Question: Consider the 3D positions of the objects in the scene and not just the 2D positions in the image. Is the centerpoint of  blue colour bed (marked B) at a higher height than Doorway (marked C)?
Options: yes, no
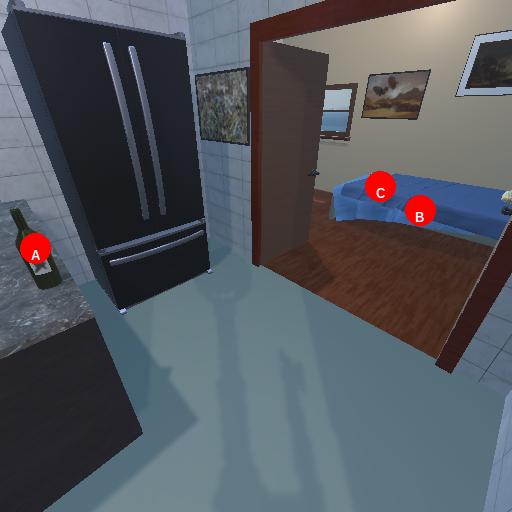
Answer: yes